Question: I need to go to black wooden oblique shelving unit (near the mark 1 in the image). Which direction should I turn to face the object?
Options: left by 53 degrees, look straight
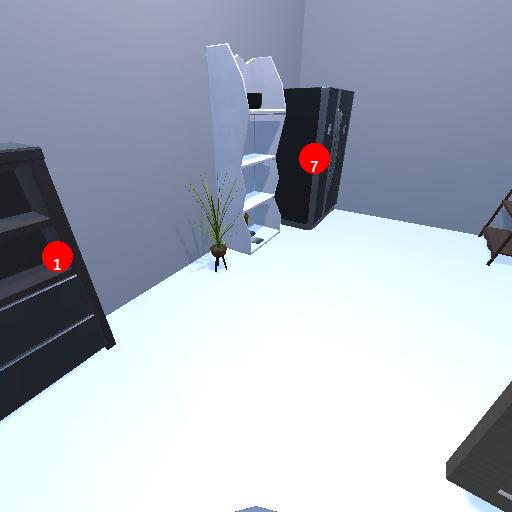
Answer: left by 53 degrees